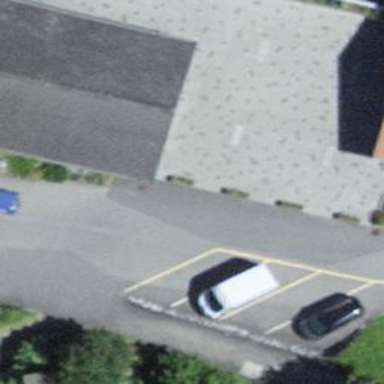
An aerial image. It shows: Community centre.